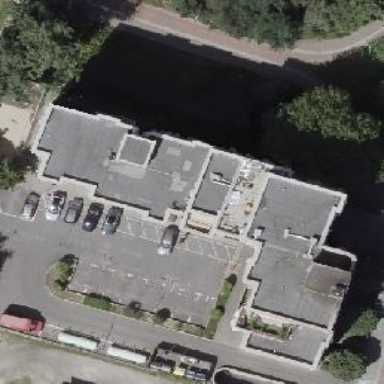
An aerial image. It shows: Flat-roofed apartment building.